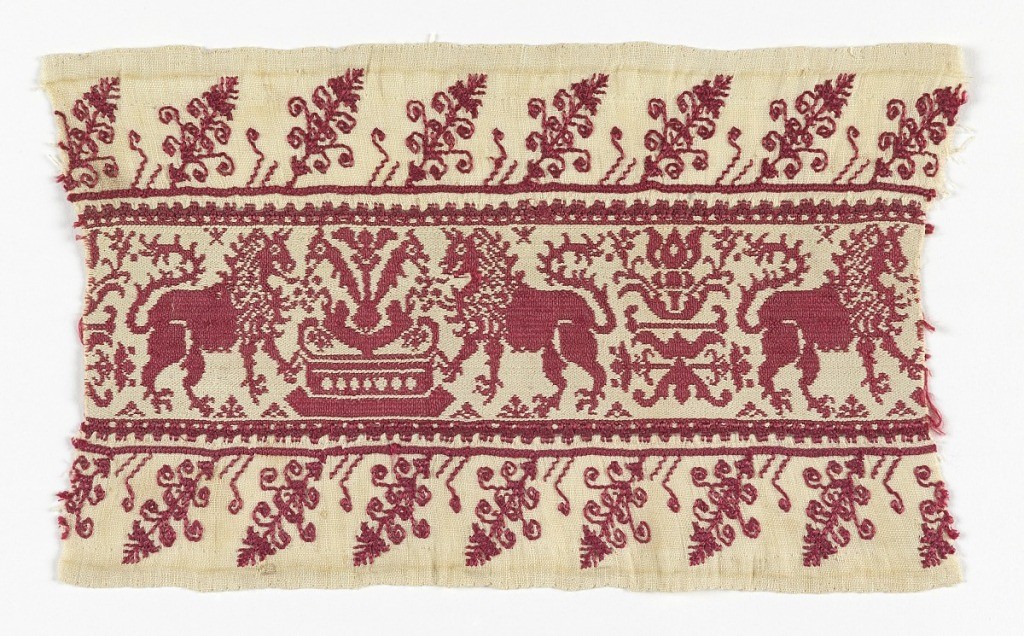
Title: Band
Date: late 16th century
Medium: linen Technique: woven with embroidered trim
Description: Woven band, red and white, with design of confronted lions, fountain; embroidered borders.